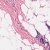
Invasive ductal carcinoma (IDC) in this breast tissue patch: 0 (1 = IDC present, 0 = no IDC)